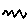
Label: zigzag